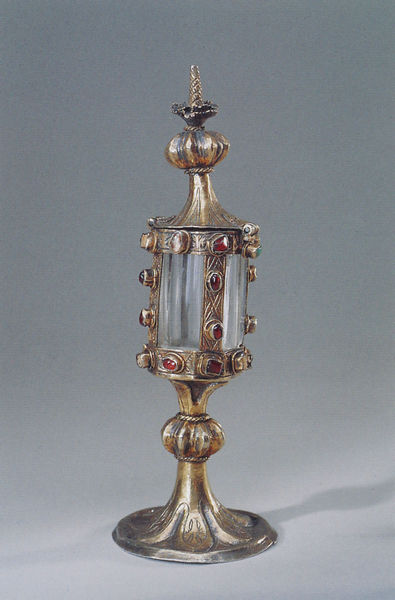
Titel: Ostensorium mit geschliffenem Bergkristallzylinder
Standort: Quedlinburg (EU - D - Sachsen-Anhalt)
Schlagwörter: fuß, schatten, glas, grau, rot, zylinder, silber, spitze, gold, kelch, edelsteine, metall, becher, deckel, gefäß, messing, monstranz, pokal, schief, wulst, krumm, rubin, krumm#+